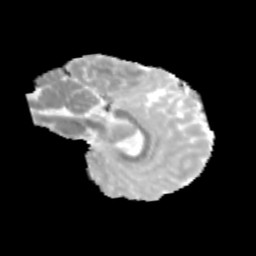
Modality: MD
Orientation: sagittal
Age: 12
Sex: male
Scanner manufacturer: siemens
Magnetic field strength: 3 T
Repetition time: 3.8 s
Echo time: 0.07 s